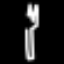
Label: fork